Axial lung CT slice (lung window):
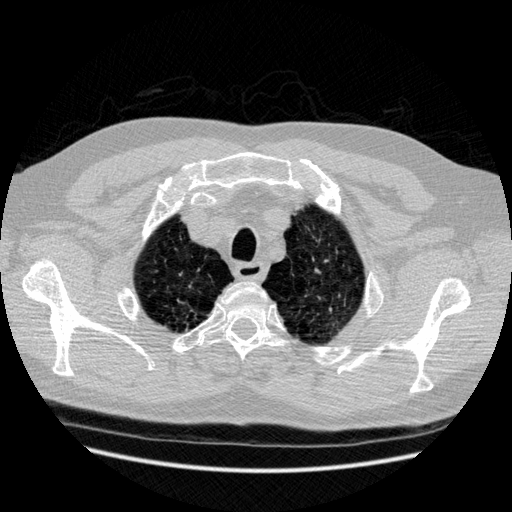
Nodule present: no